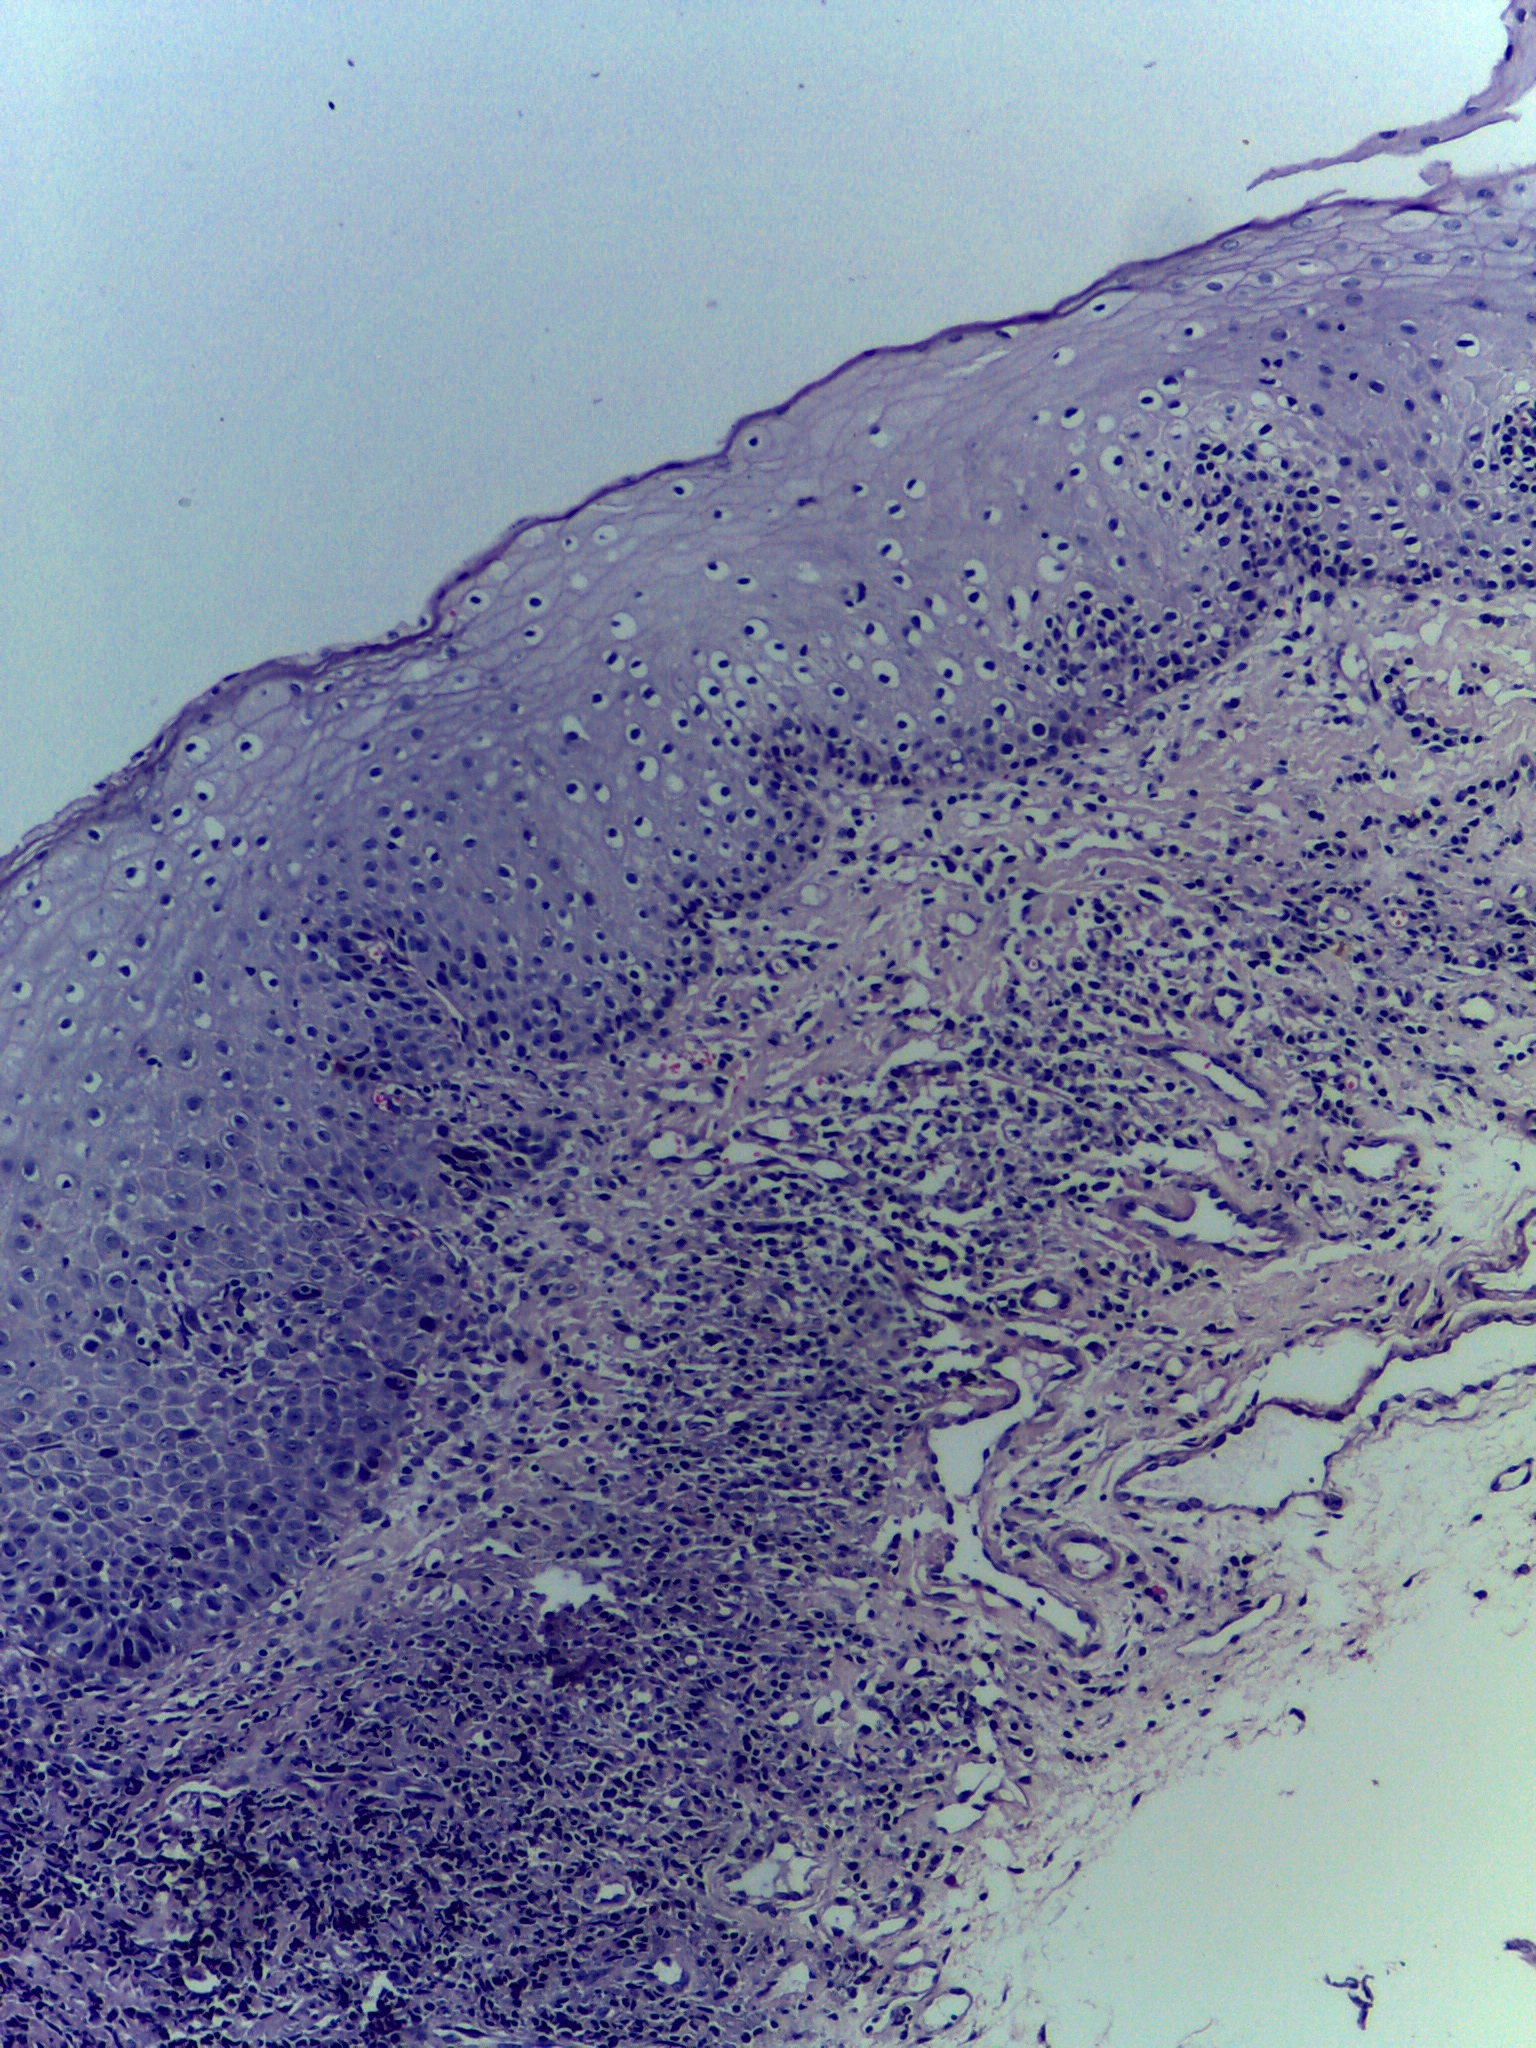
Diagnosis: OSCC